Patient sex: M
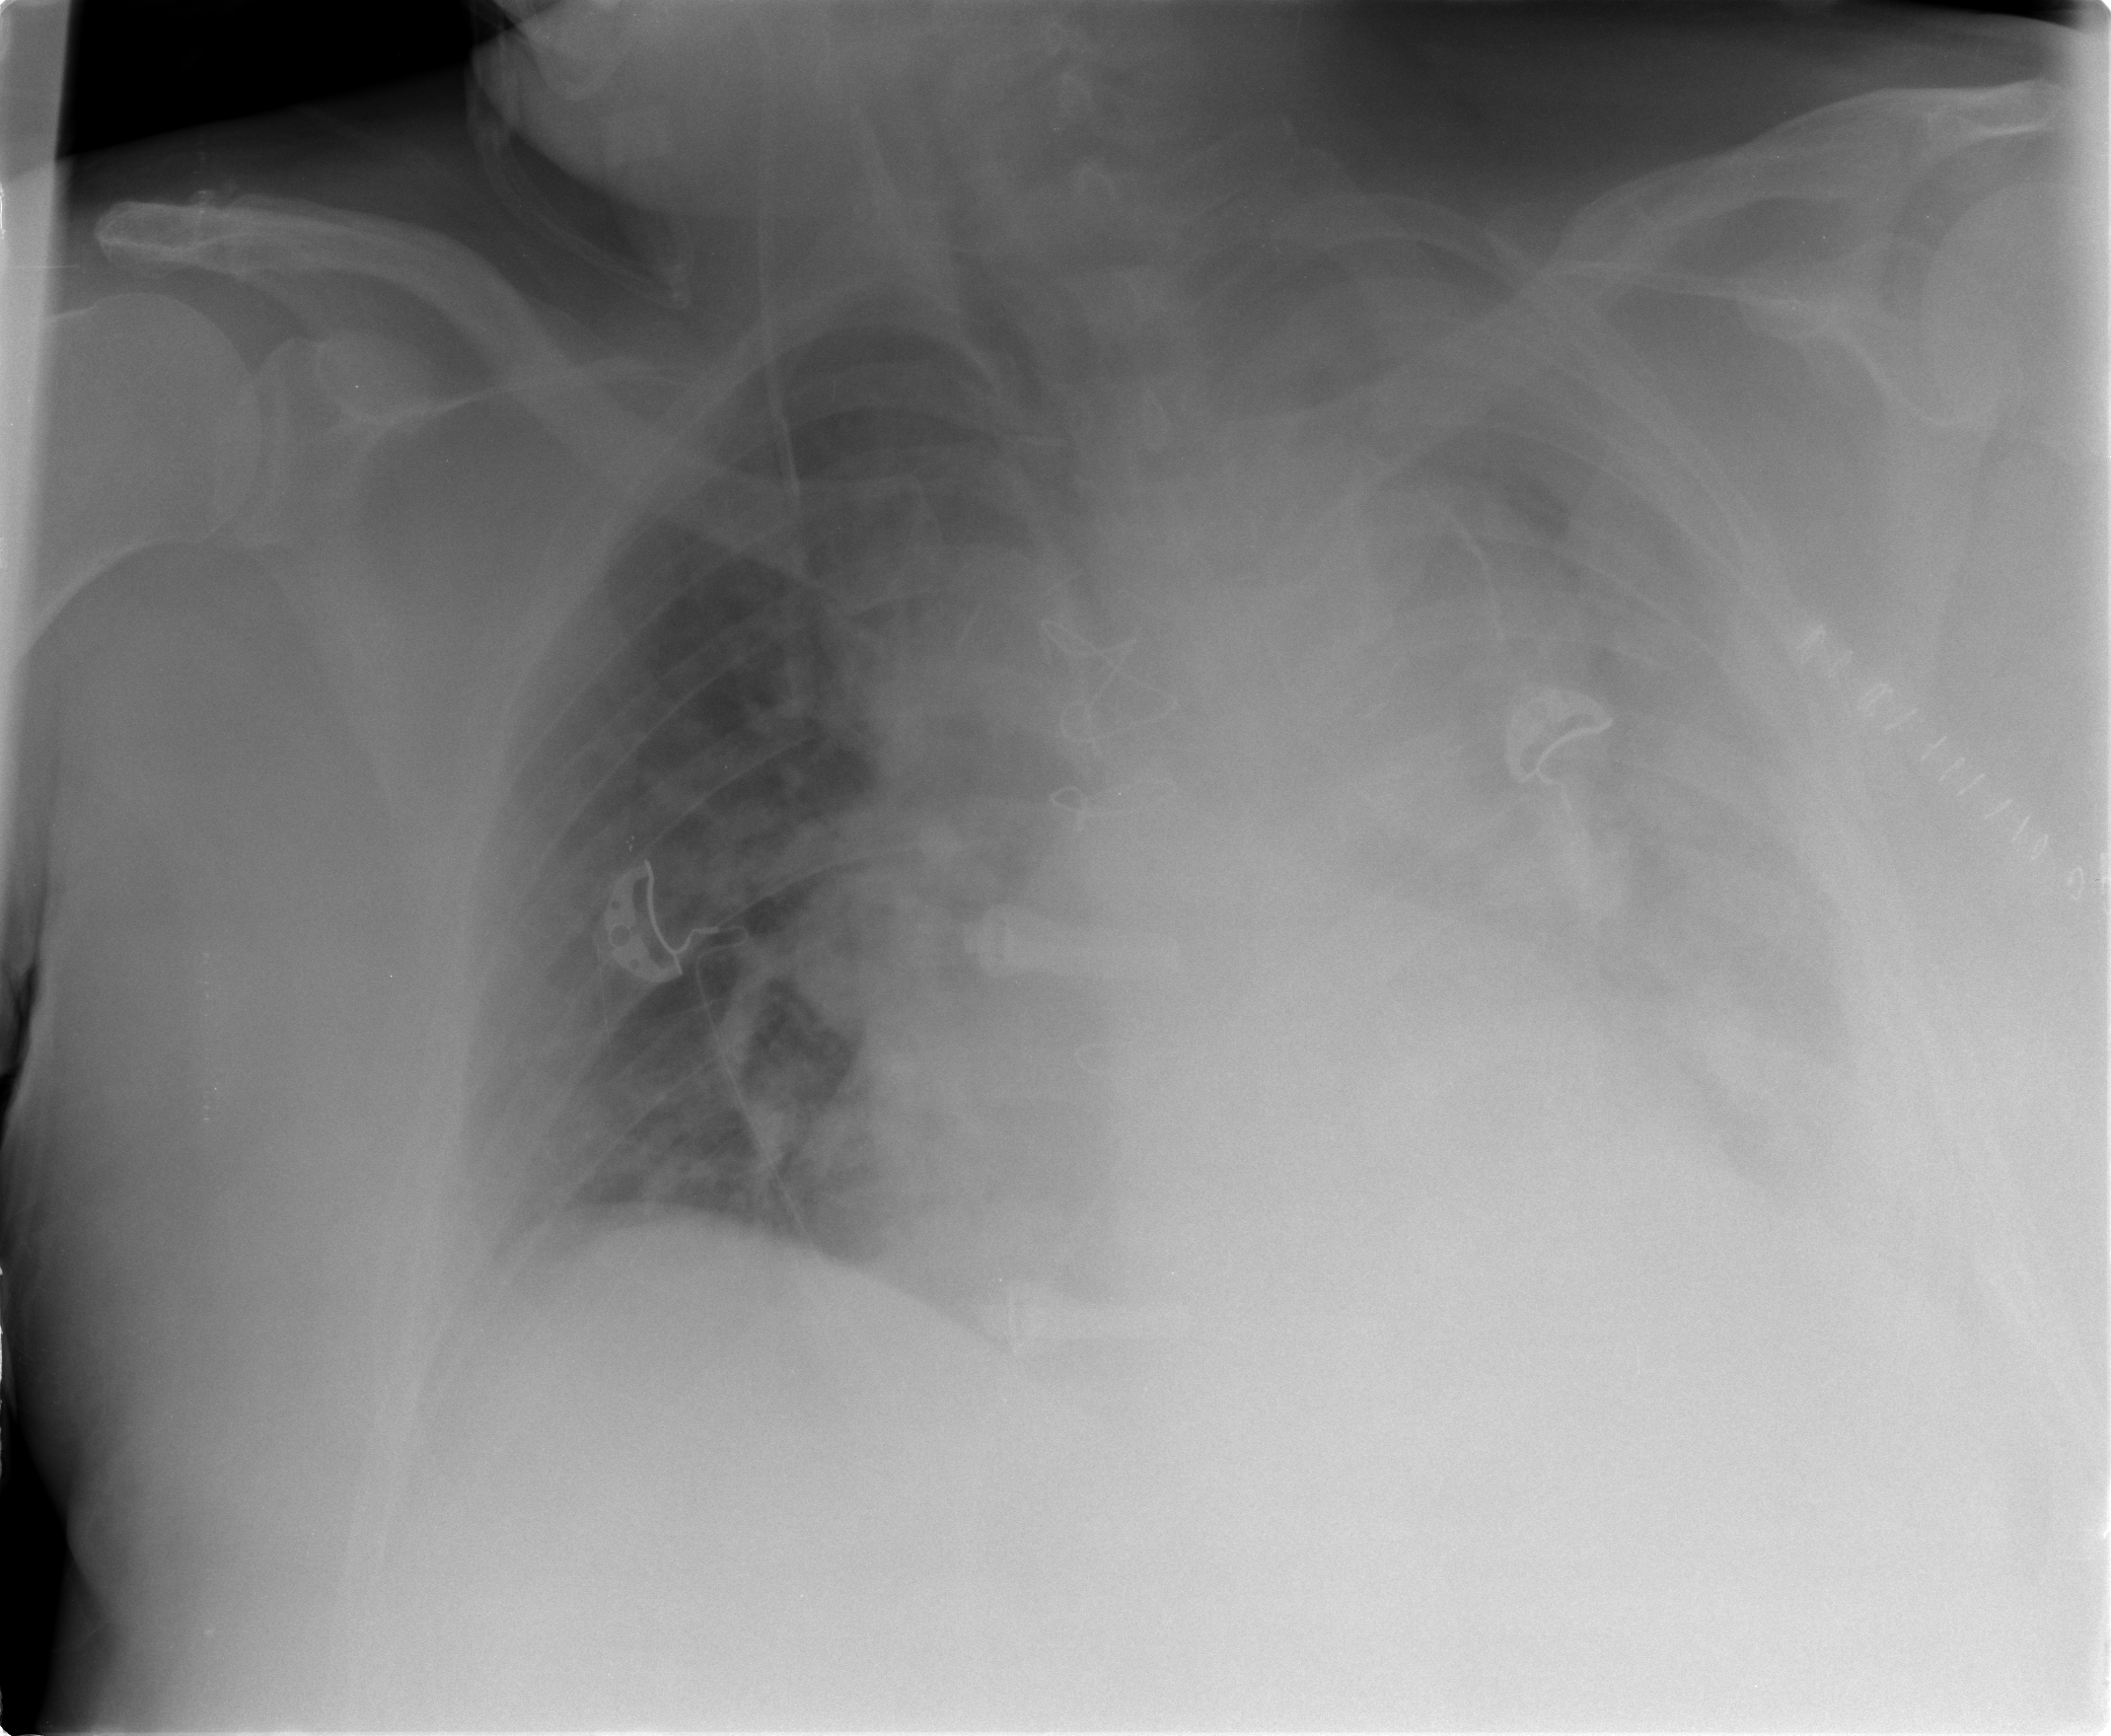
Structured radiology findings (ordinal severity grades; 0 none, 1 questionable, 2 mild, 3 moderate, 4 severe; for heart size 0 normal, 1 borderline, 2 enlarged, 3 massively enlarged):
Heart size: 2
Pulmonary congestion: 3
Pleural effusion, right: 2
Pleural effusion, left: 3
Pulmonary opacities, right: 0
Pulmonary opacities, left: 2
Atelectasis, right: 2
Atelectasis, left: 4